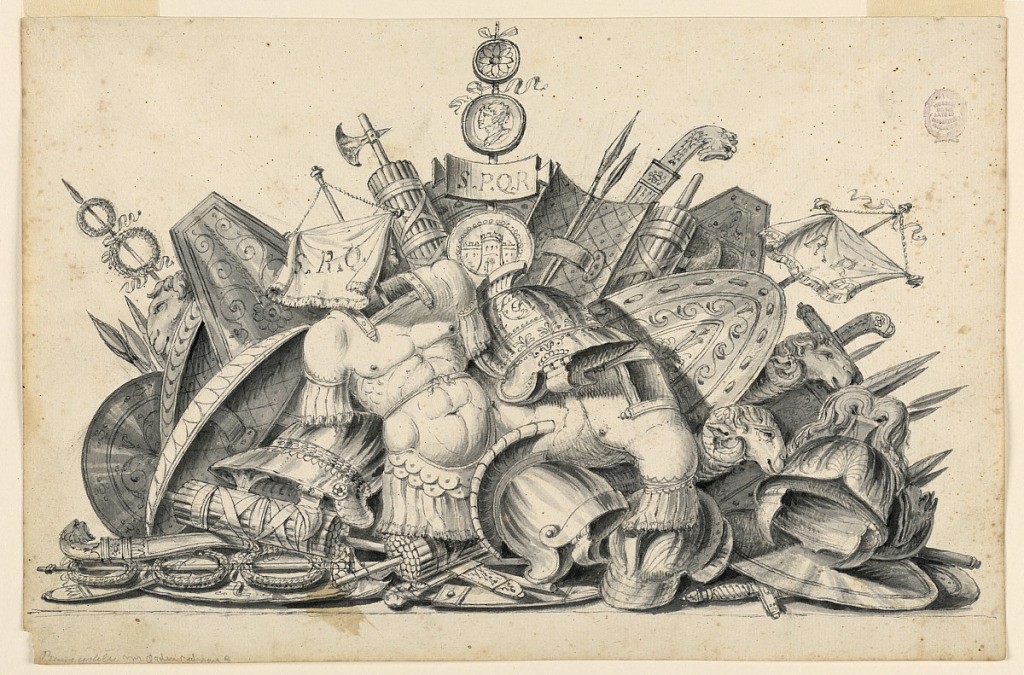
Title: A Trophy of Weapons Intended to be Executed in Painting
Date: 1830–1850
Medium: Black crayon, pen and dark ink, brush and grey water color on paper
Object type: Drawing
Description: An upright insignia with "S.P.Q.R", with a pennon on the left with "S.R.Q" and another on the right with "R.R."